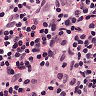
Metastatic tissue present: no